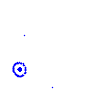
Particle: pion